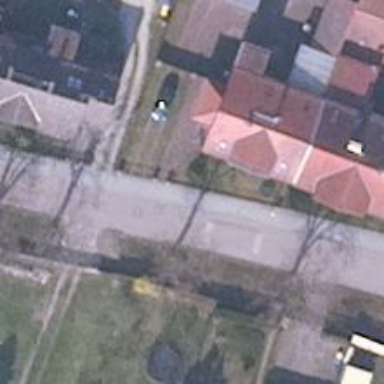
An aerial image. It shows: Traffic calming hump on the road.